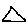
Label: triangle